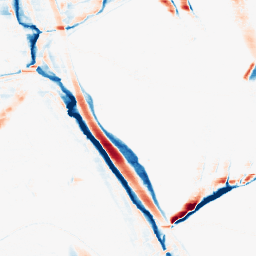
Category: morphological
Decomposition family: morphological_rect
Decomposition parameters: operation: average
width: 20
height: 3
Upsampling method: sinc_hamming
Upsampling parameters: scale: 2
kernel_size: 4
Upsampling scale: 2